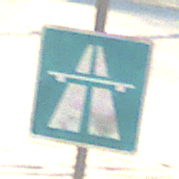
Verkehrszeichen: Autobahn
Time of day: MorningAfternoon
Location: Outdoor (Suburban)
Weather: PartlyCloudy
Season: NotSpecified
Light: Natural